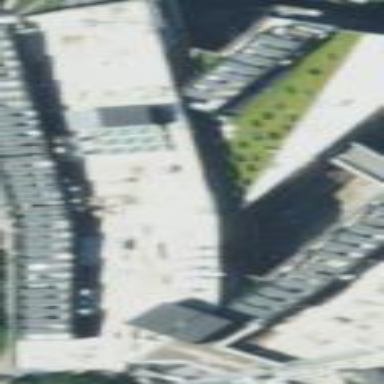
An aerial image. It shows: Part of building.